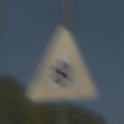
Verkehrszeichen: SchneeOderEisglaette
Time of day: MorningAfternoon
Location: Outdoor (Suburban)
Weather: Clear
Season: NotSpecified
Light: Natural